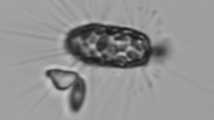
Label: Corethron_hystrix